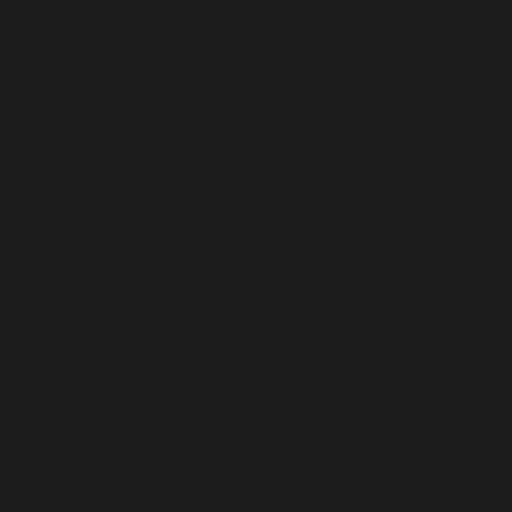
Tags: acoustic foam dampening sound sponge